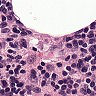
Metastatic tissue present: no